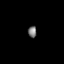
Tissue: skin
Cell type: Epithelial cells
Senescence score: 0.2801
Nuclear area (px): 96
Mean DAPI intensity: 120.781